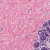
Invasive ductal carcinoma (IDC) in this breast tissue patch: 0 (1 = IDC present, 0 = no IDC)